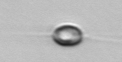
Label: Acanthoica_quattrospina